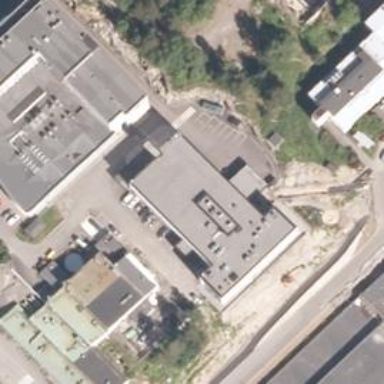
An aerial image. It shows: Healthcare clinic.